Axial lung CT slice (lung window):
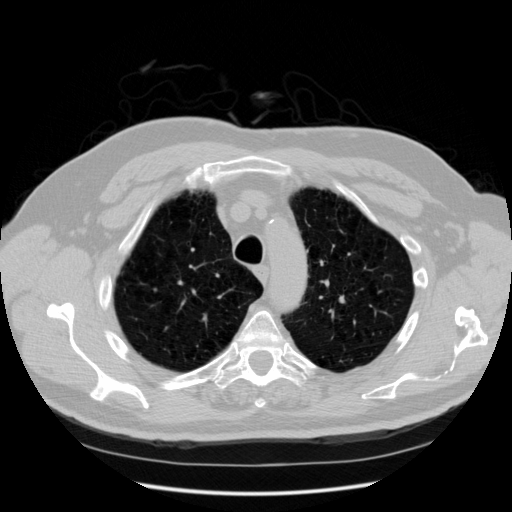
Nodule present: no